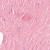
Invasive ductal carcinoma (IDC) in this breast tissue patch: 0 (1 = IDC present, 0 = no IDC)